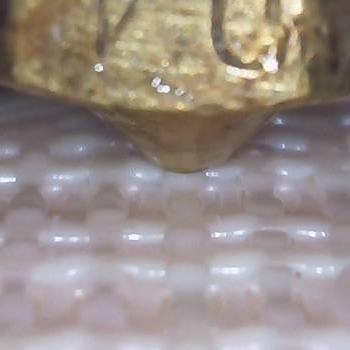
Flow rate: 168%